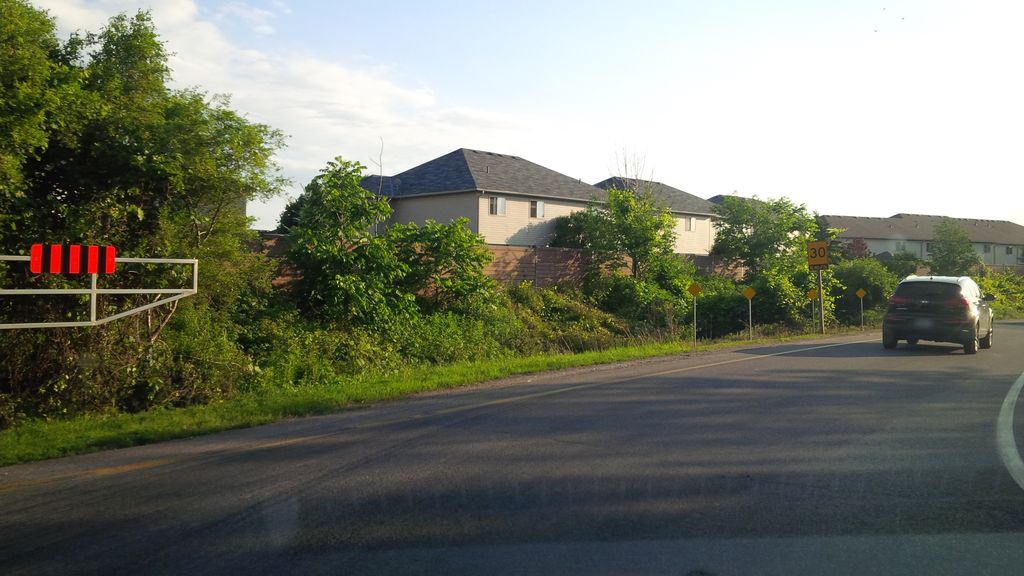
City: hamilton